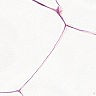
Metastatic tissue present: no